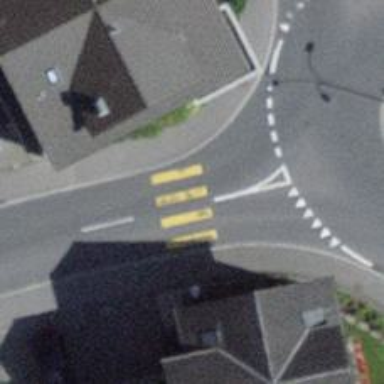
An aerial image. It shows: Uncontrolled zebra crossing.